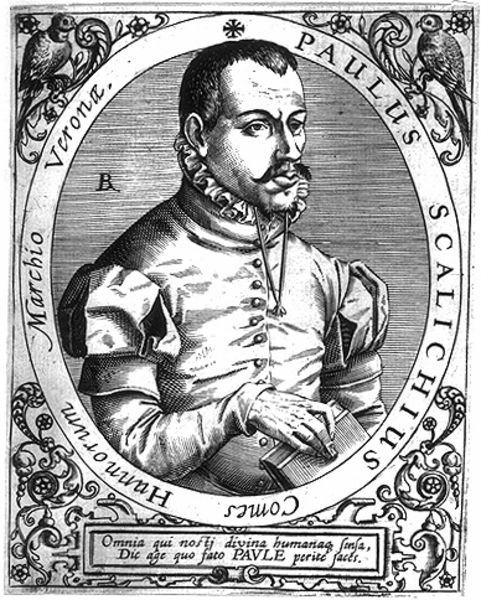
Titel: Bildnis des Paulus Scalichius
Künstler: Matthaeus (d.Ä.) Becker
Institution: (Seriendruck)
Schlagwörter: hand, mann, vogel, weiß, elegant, finger, frisur, grau, haar, nase, schwarz, zeichnung, blick, ornament, rock, alt, bart, hemd, schnurrbart, augen, bibel, gesicht, kragen, mensch, rahmen, taube, ärmel, bildnis, herr, portrait, porträt, signatur, vögel, haare, adel, kinn, lippen, puffärmel, renaissance, seide, oval, ranken, holzschnitt, schrift, italien, kette, grafik, graphik, rand, schnäuzer, schnurbart, inschrift, dekor, floral, ornamente, verzierung, edel, wange, knöpfe, knopfleiste, schnauzbart, schnauzer, halskette, philosoph, buch, medaillon, druck, schwarzweiss, schraffur, radierung, stich, künstler, seite, text, beschriftung, krause, litographie, verziert, halbprofil, anhänger, gelehrter, blumenranken, doppelkreis, kupferstich, insignien, sigel, latein, lateinisch, verona, paulus, marchio, ronde, scalichius, merchant